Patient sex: M
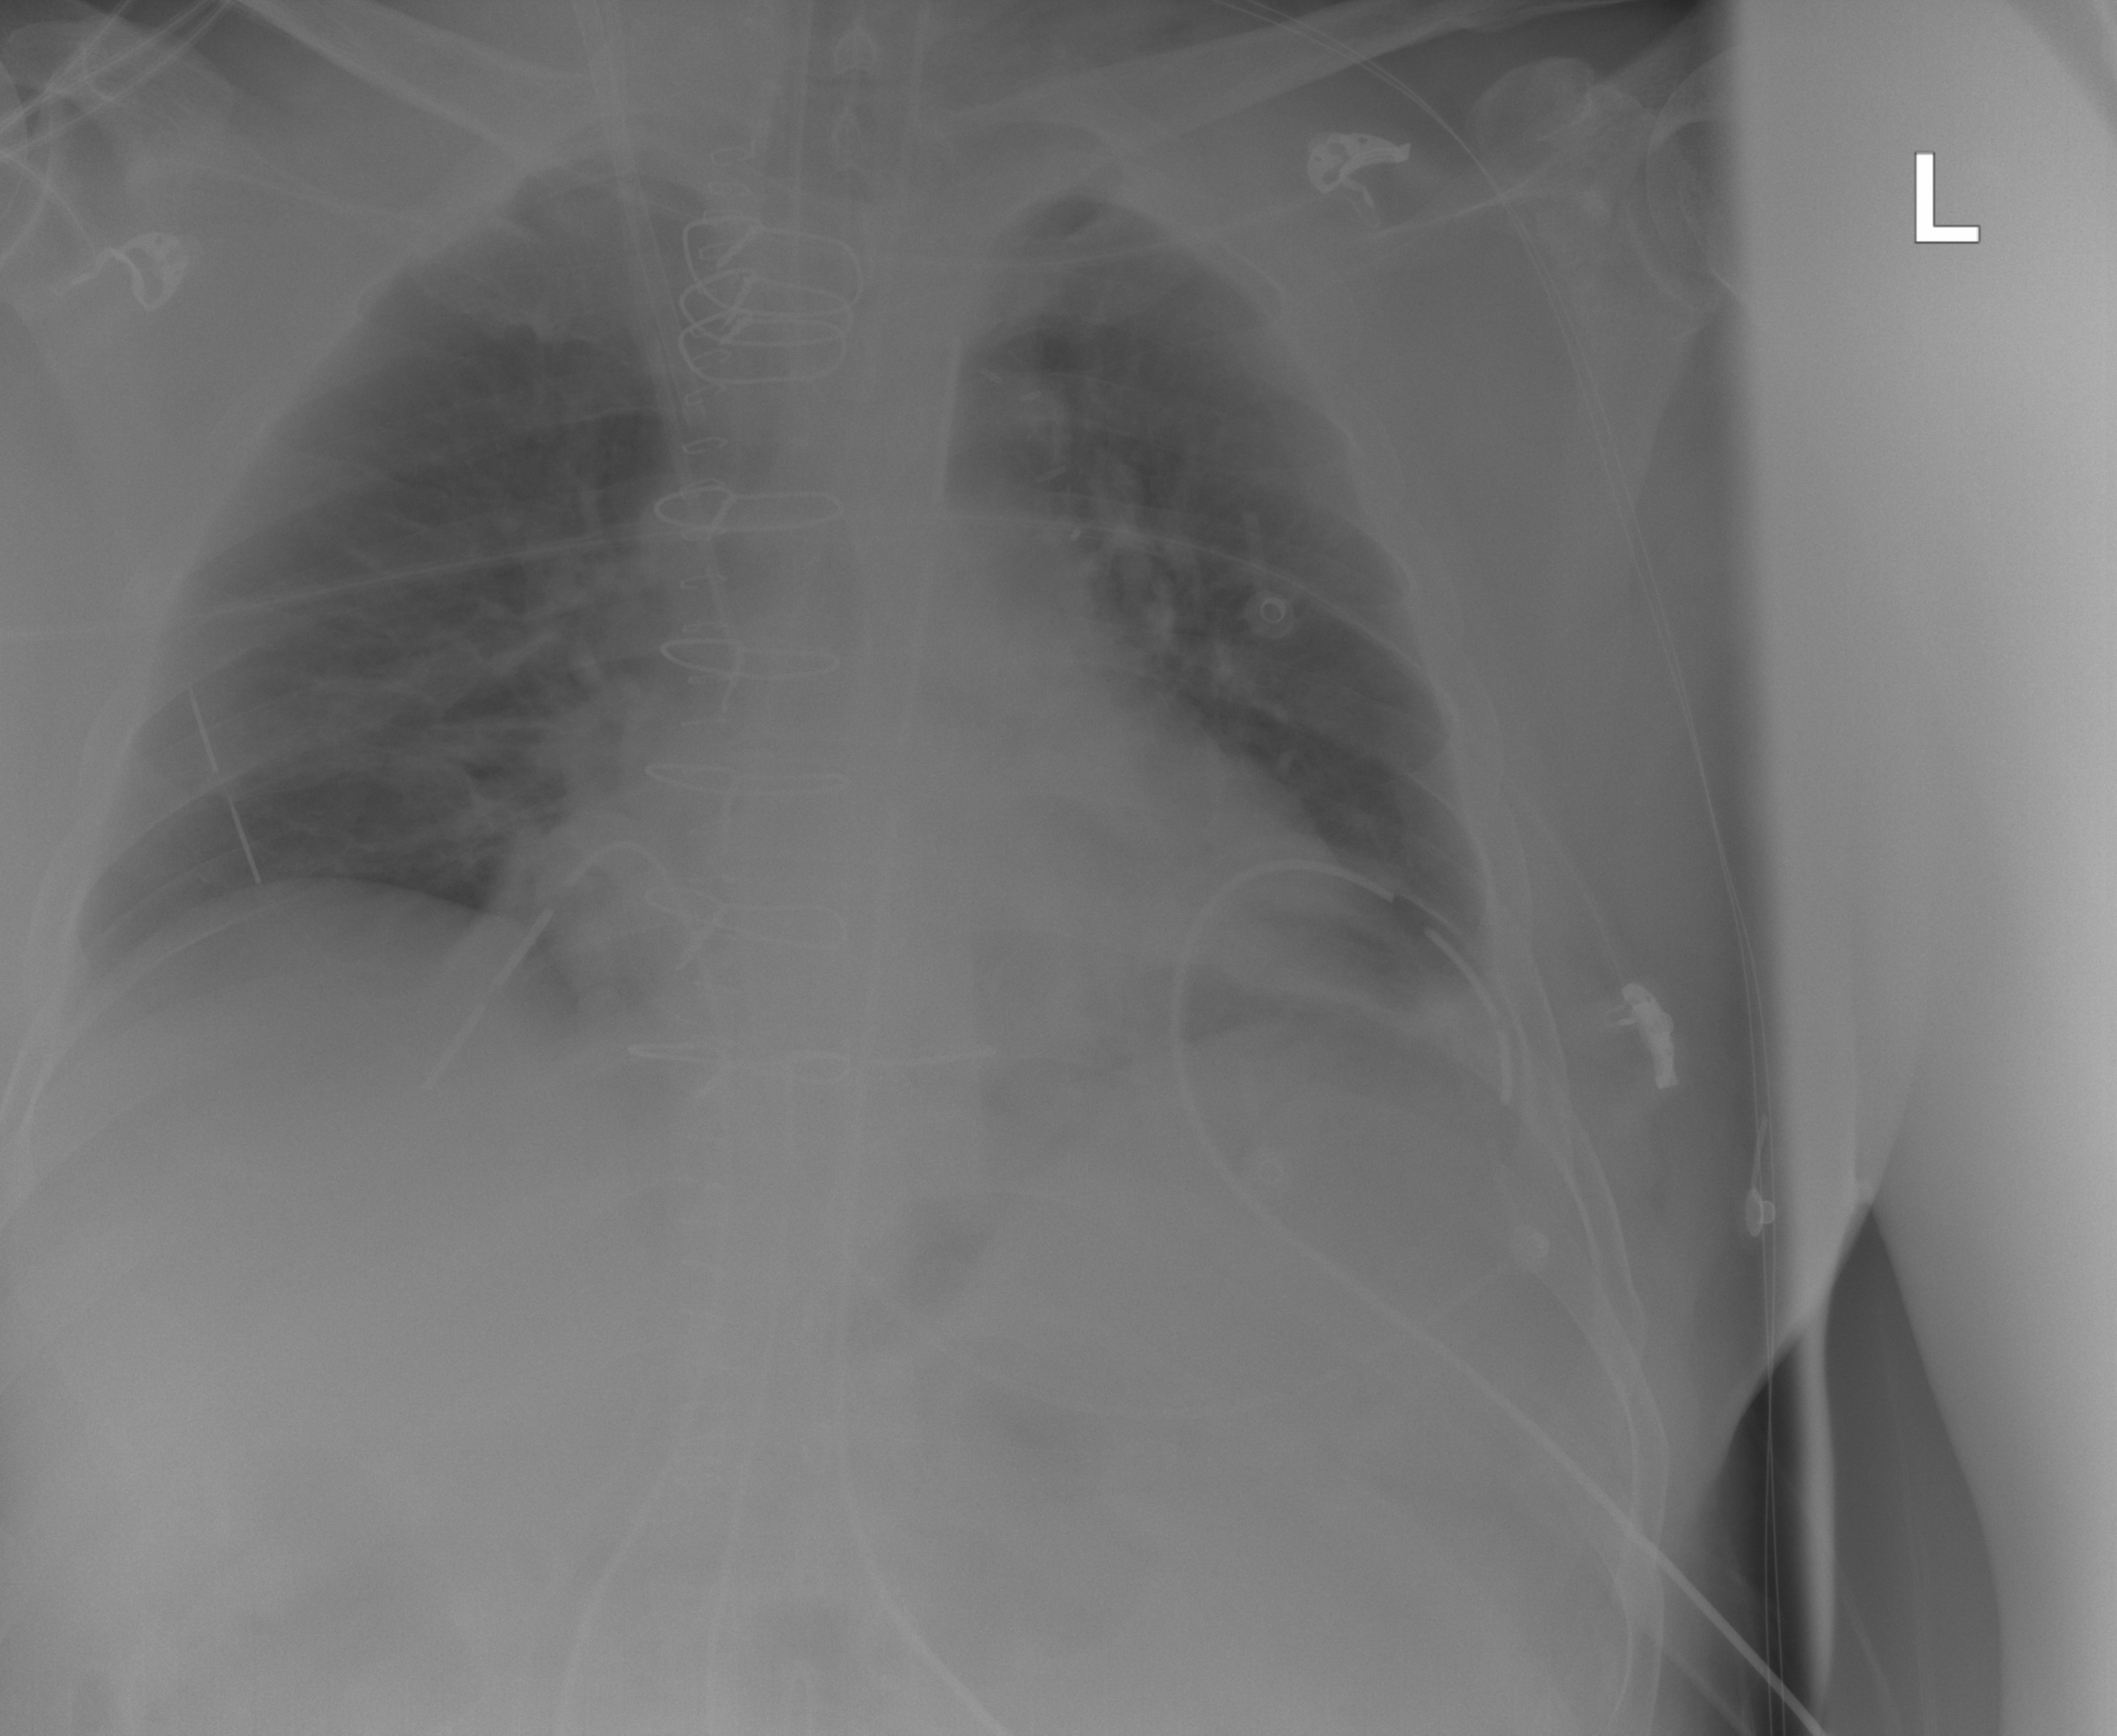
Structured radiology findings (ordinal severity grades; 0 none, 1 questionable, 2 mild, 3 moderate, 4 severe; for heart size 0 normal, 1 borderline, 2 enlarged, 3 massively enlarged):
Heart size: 0
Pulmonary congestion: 0
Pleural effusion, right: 0
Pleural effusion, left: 2
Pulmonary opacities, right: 0
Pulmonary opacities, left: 0
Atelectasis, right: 0
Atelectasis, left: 2